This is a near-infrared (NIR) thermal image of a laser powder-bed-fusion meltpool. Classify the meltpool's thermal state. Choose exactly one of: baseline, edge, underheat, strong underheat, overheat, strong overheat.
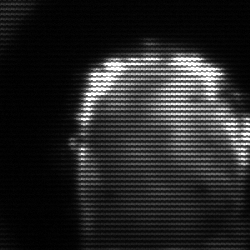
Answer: baseline